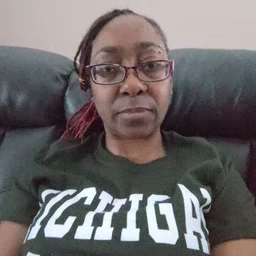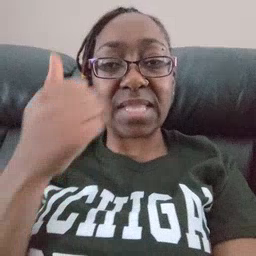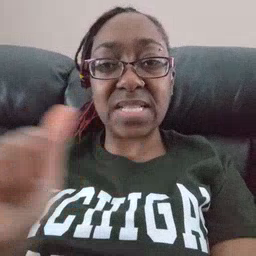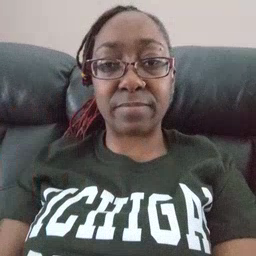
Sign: any